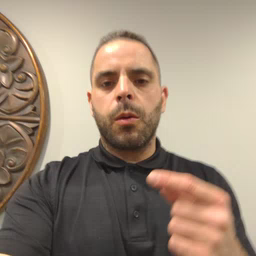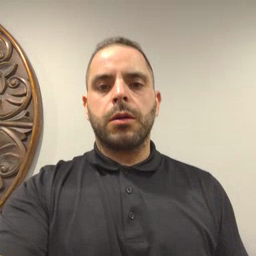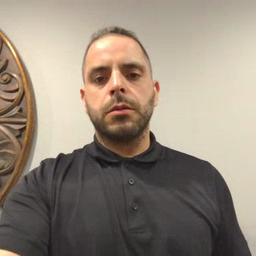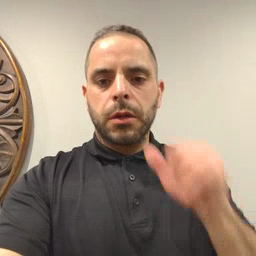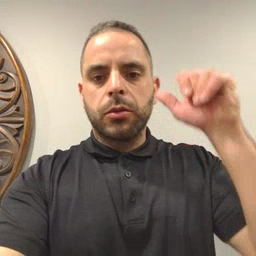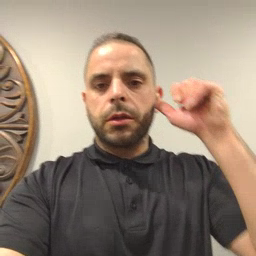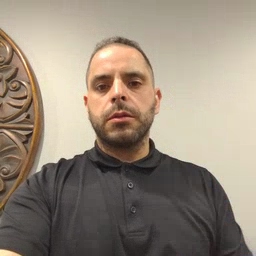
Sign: yesterday